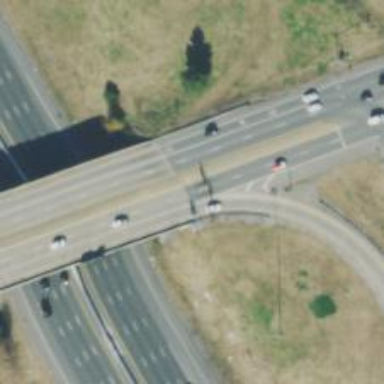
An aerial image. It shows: Bridge for trunk highway with expressway access.